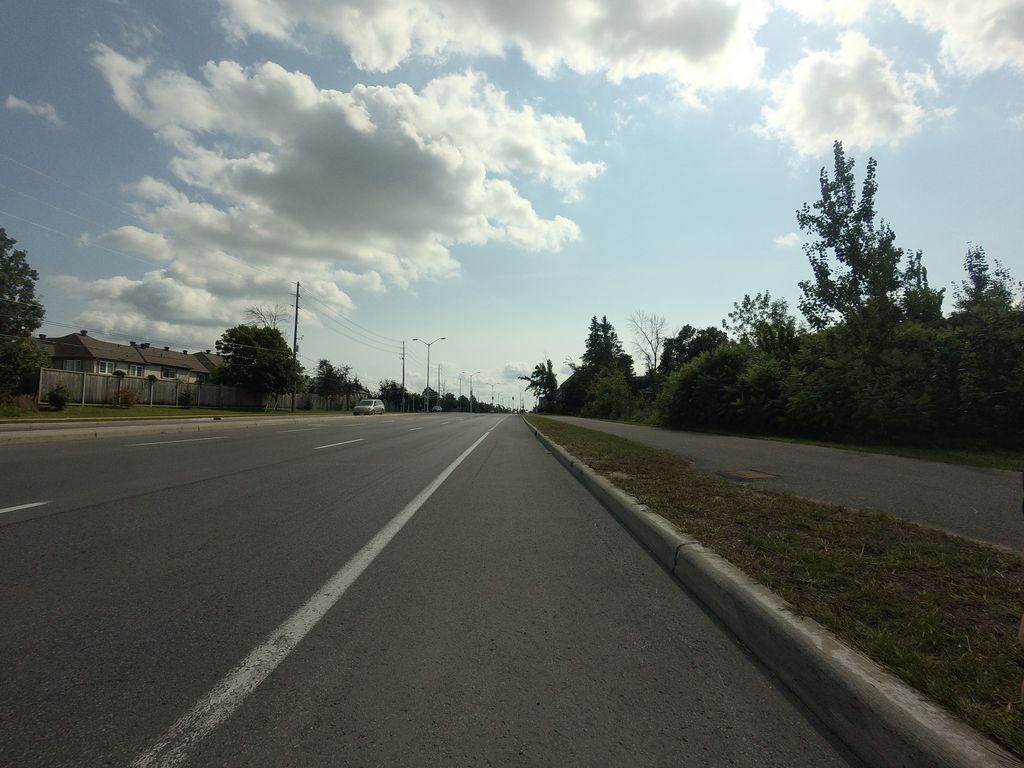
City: ottawa-gatineau